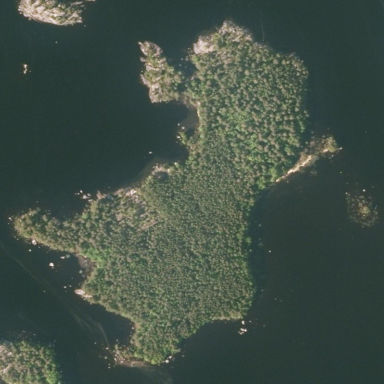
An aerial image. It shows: Islet.